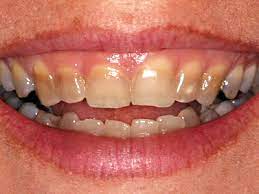
Condition: Tooth Discoloration